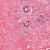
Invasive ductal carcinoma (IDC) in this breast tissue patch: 0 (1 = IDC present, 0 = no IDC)